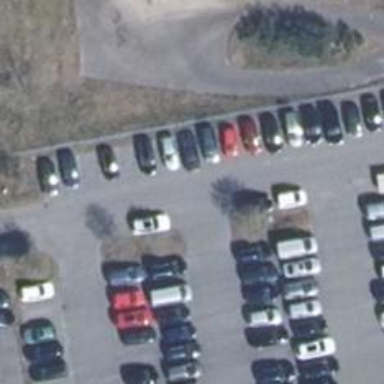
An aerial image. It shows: Parking aisle designated as service road.